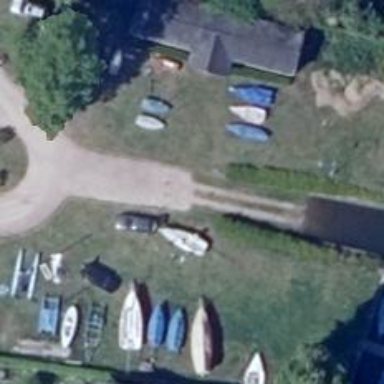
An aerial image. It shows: Slipway road for service vehicles.